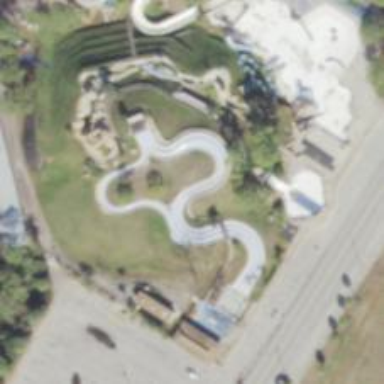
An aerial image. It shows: Water slide attraction.